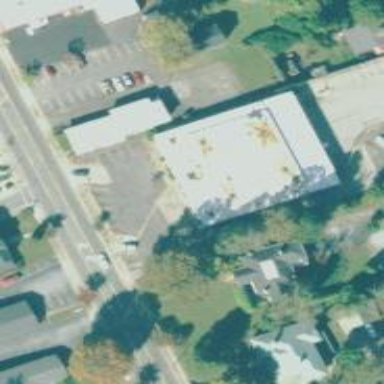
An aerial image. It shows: Post office.